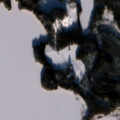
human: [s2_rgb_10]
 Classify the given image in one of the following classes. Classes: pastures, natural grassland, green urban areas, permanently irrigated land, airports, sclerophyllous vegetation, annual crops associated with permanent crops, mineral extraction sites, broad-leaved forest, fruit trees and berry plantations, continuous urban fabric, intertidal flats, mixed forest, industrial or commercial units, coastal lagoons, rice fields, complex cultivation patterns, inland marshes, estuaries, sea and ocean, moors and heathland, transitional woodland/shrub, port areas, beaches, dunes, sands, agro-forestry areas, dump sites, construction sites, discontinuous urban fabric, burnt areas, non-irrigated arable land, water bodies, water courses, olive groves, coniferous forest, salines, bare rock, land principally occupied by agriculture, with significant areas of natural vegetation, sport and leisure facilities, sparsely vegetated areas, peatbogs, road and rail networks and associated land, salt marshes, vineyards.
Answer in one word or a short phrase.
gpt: coniferous forest, mixed forest, water bodies